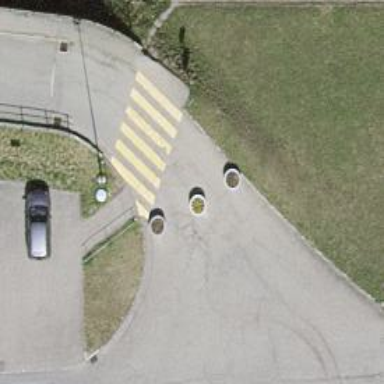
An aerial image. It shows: Block barrier.